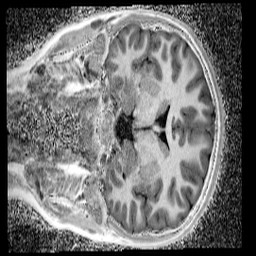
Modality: UNIT1_denoised
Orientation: coronal
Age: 12
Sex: male
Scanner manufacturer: siemens
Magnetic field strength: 3 T
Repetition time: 4 s
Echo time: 0.00299 s